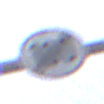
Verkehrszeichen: EndeGeschwindigkeit100
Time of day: SunriseSunset
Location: Outdoor (Beach)
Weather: Overcast
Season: NotSpecified
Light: Natural